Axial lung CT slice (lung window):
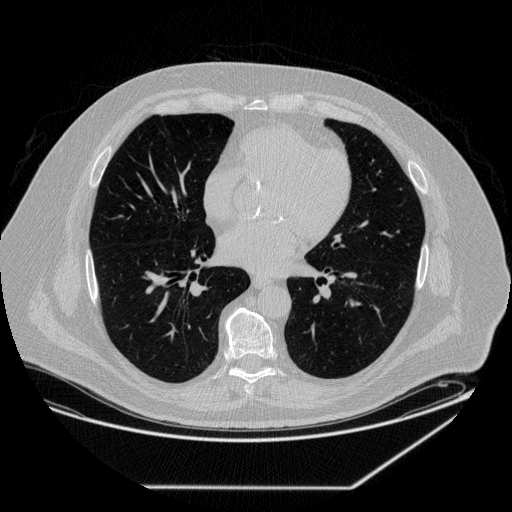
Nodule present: no